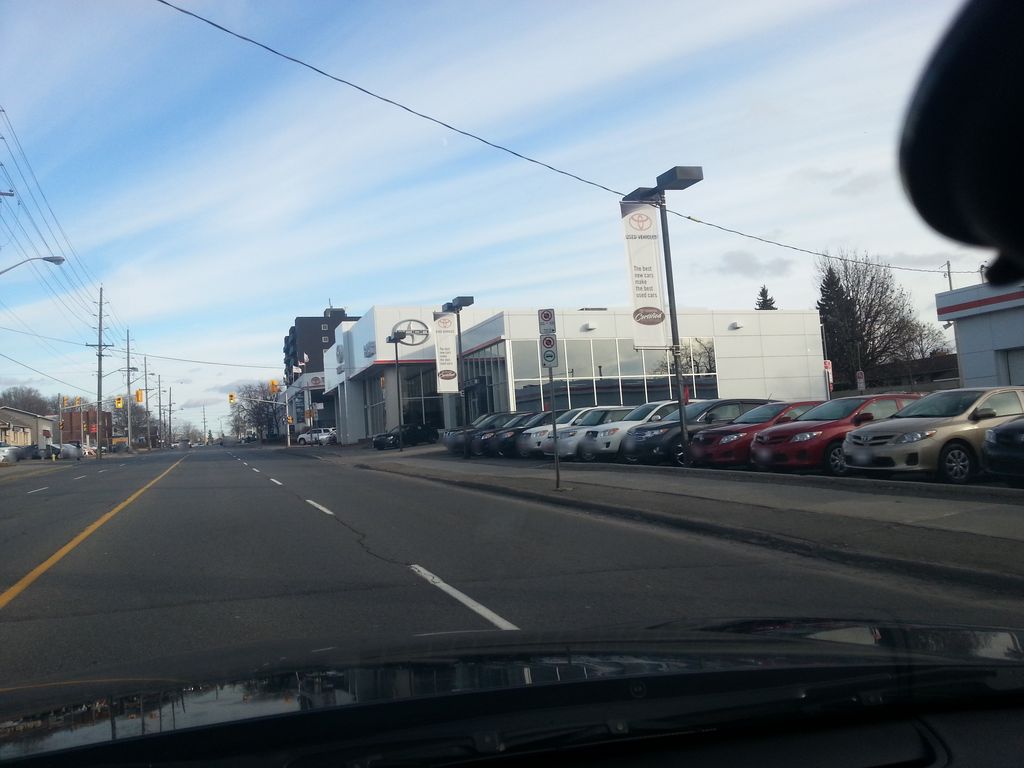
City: ottawa-gatineau